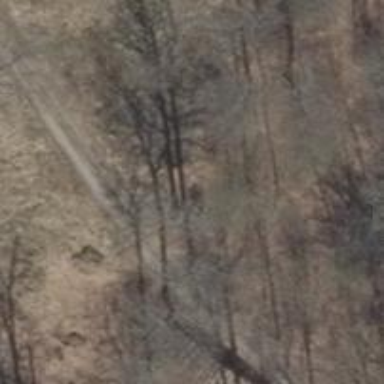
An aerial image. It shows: Hunting stand.